Question: I'm using <URL> in my website. I'm binding custom type data to it dynamically. Here is the aspx code I put for it.
'''
<ajaxToolkit:ComboBox ID="ddlAddAccount" runat="server" AutoPostBack="False" DropDownStyle="DropDownList" AutoCompleteMode="SuggestAppend" CaseSensitive="False" CssClass="ComboBoxStyle" ItemInsertLocation="Append"/>
'''
Here is the CSS to that:
'''
.ComboBoxStyle .ajax__combobox_itemlist
{
border: 1px solid YellowGreen;
font-size:medium;
font-family:Courier New;
padding-left: 0px;
list-style:none;
list-style-type:none;
}
'''
The problem I'm facing is that when the DDL is rendered on the page, it is showing some weird boxes inside the dropdown. They seem to be bullets. But despite putting list-style-type : none; in the css, there is no change in the output. That is, the weird boxes still show up. Here is the screen clip of the rendered combo box:

I even checked the rendered HTML mark up to see if there is any character that is being appended but there isn't. The <li> tags in the <ul> tag simply has the list of elements that are binded.
Any Idea what this can be and how to get rid of these?? I tried 'ddlAddAccount.Items.Clear();' before binding but that didn't help.
Thanks a lot!
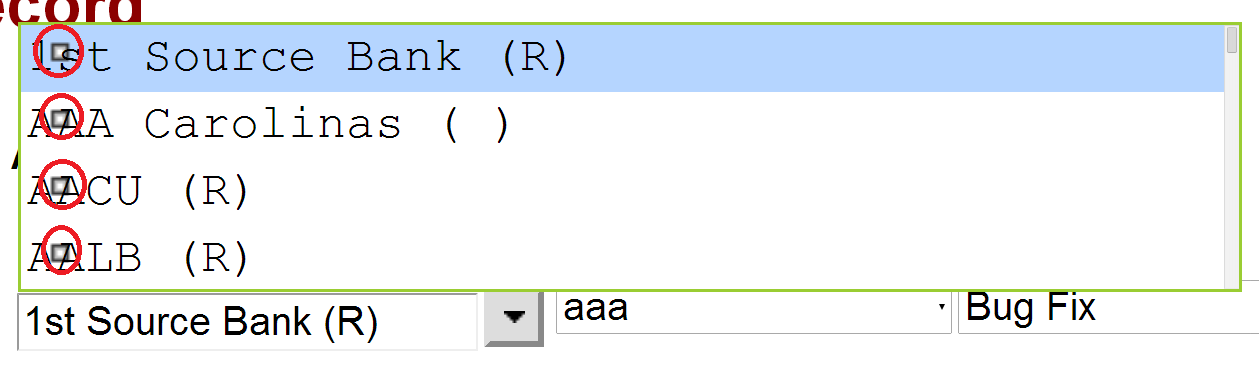
Answer: If it is indeed list bullet items you can try putting in the style to make sure that there is no list style applied.
'''
.ComboBoxStyle .ajax__combobox_itemlist
{
border: 1px solid YellowGreen;
font-size: medium;
font-family: Courier New;
padding-left: 0px;
list-style-type: none !important; /* Add the important here */
}
'''
I can't reproduce your issue but you must have some sort of css style being applied to ul or li tags that is causing this. I know you mentioned you unchecked all the styling on the control in the browser but there must be something you missed.
Hopefully this works.